Question: Im trying to do a drop down list of carpettypes for a website but every time i try and pull data from my mysql server it puts the carpet types in 3 separate select tags and i don't know why ? my code is pretty straightforward:
'''
<?php
include('config.inc');
$result = mysqli_query($con,"SELECT * FROM DBForm");
while($row = mysqli_fetch_array($result)) {
echo "<select>";
echo "<option value=" . $row['id'] . ">" . $row['carpetTypes'] . "</option>";
echo "</select>";
}
echo "</table>";
?>
'''

any help will be greatly appreciated.
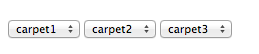
Answer: i'd put the select outside of the while loop:
'''
echo "<select>";
while($row = mysqli_fetch_array($result)) {
echo "<option value=" . $row['id'] . ">" . $row['carpetTypes'] . "</option>";
}
echo "</select>";
'''
failure to do this will cause a single option select to be produced for every iteration